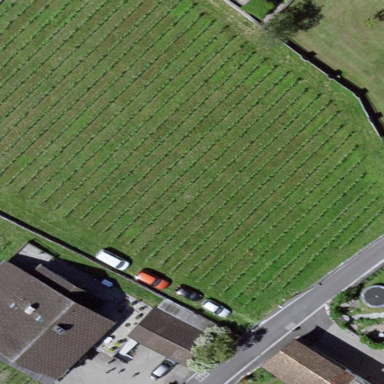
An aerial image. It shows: Vineyard where grapes are grown.